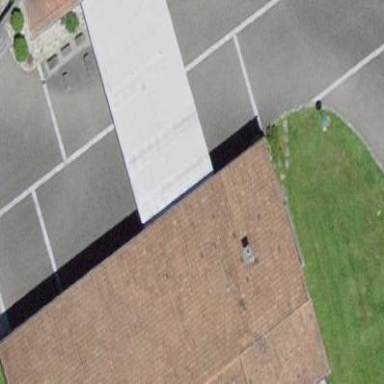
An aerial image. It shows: School building with unique roof design.